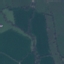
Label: Pasture